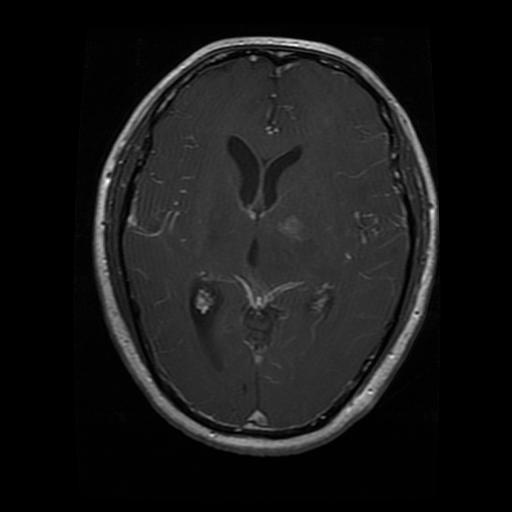
Label: glioma